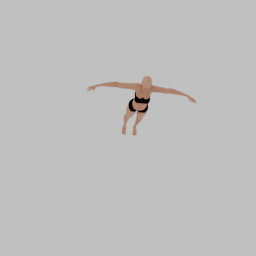
Label: people